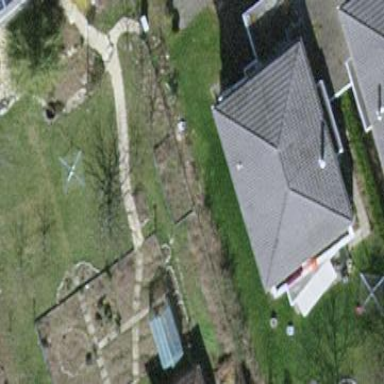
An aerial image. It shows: Semidetached house with tile roof.